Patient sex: F
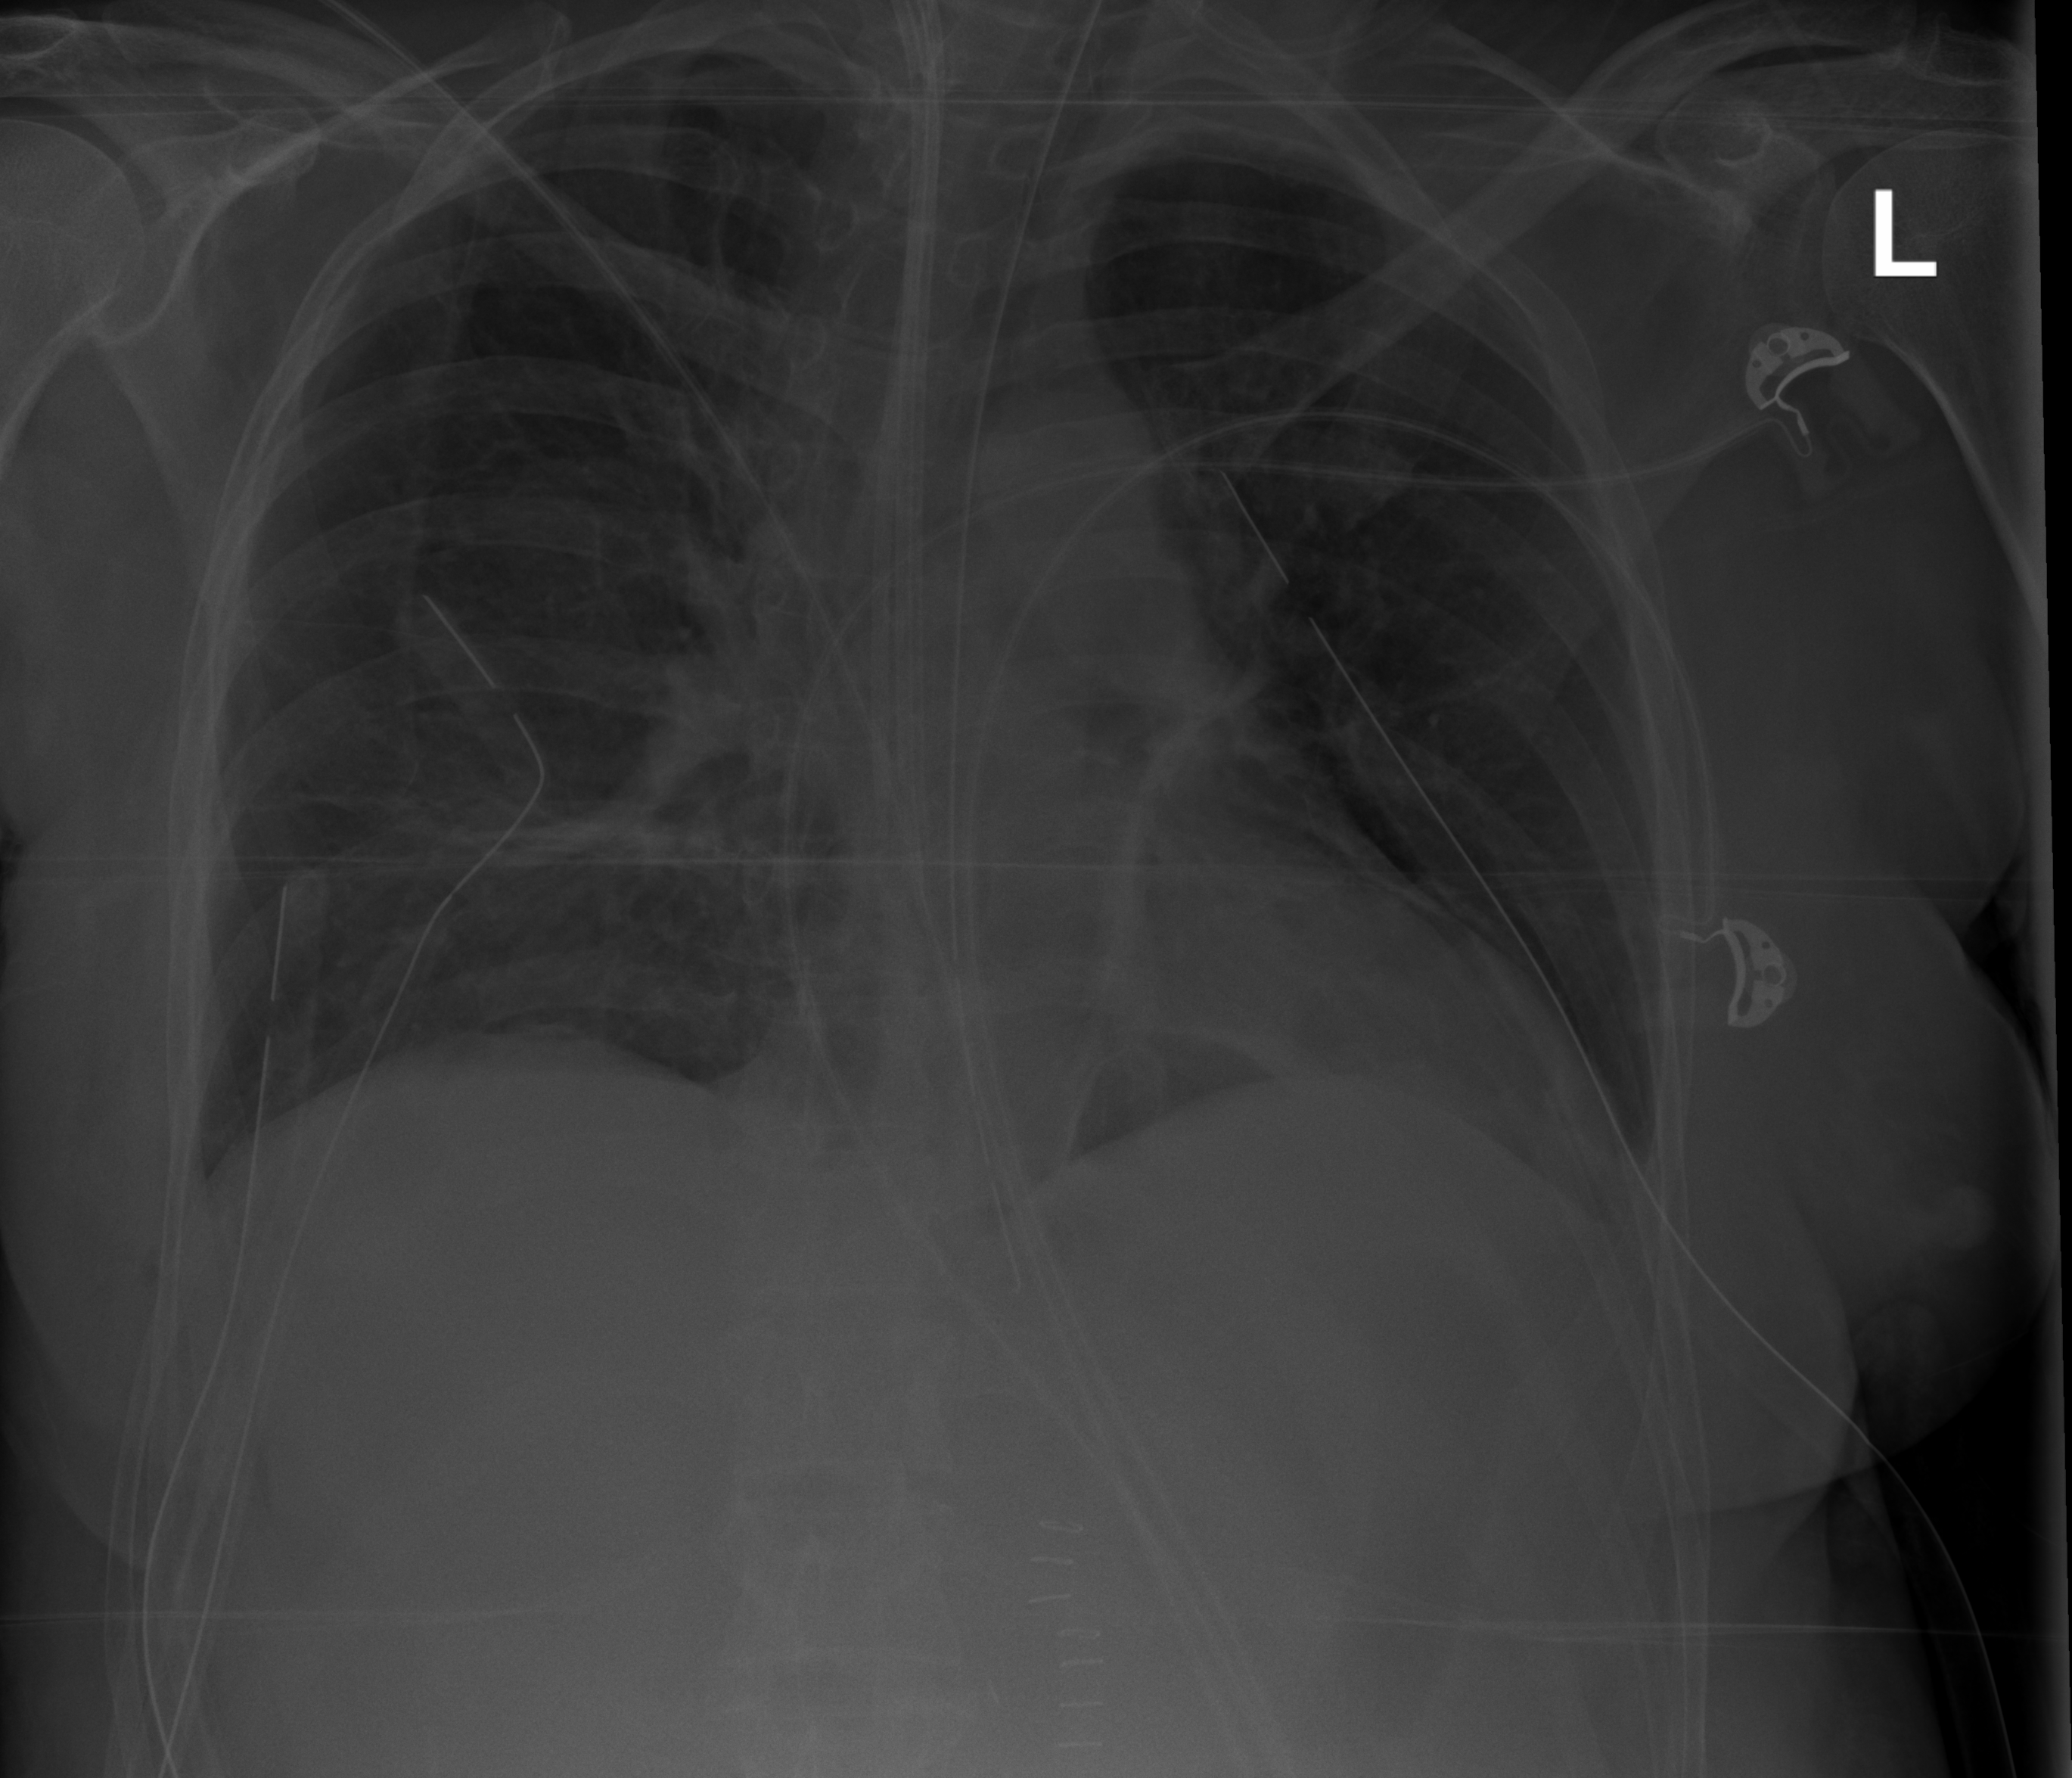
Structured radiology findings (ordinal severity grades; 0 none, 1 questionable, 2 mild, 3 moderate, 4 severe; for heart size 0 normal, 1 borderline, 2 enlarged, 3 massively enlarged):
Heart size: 1
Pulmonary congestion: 0
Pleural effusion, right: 0
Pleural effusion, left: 2
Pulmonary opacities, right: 0
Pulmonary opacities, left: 0
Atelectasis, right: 2
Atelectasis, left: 2